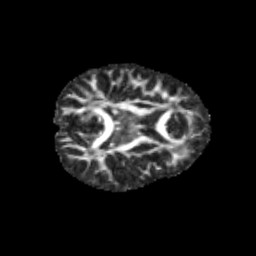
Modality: FA
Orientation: axial
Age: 9
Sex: male
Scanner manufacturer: siemens
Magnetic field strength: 3 T
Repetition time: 3.8 s
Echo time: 0.07 s